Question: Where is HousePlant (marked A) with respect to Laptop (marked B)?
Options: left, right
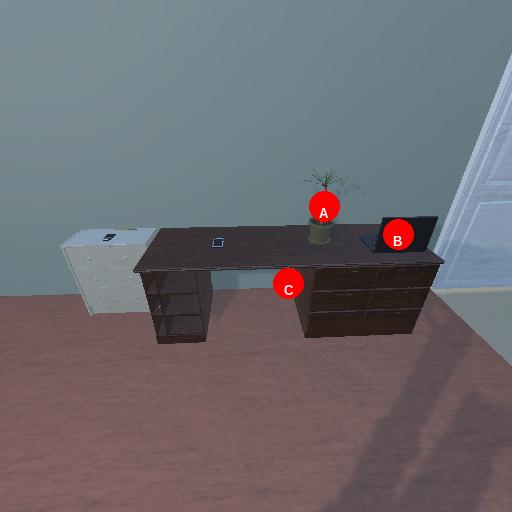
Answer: left